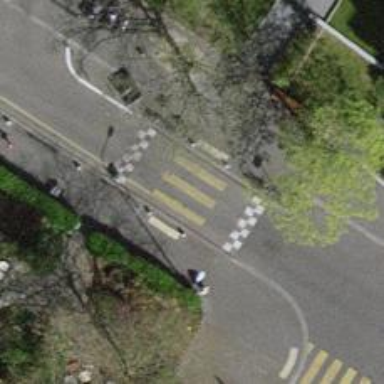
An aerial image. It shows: Uncontrolled zebra crossing with traffic calming table. The crossing is marked with zebra stripes.